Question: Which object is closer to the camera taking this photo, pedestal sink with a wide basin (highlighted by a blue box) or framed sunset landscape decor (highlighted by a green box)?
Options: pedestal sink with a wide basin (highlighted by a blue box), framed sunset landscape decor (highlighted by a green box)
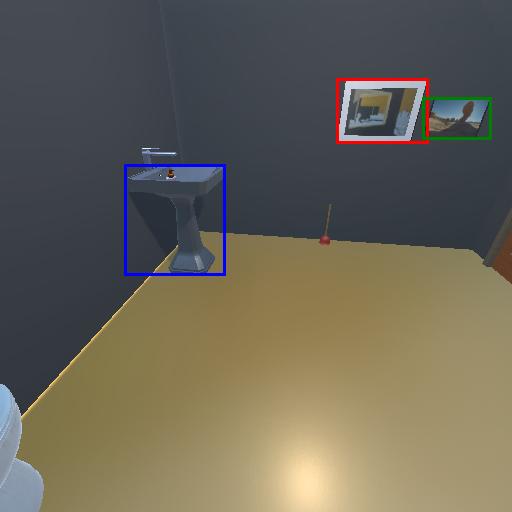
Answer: pedestal sink with a wide basin (highlighted by a blue box)